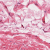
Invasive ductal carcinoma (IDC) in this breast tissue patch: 0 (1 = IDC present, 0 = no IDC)